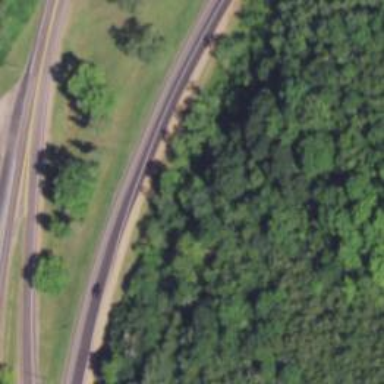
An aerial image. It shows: Trunk link highway.